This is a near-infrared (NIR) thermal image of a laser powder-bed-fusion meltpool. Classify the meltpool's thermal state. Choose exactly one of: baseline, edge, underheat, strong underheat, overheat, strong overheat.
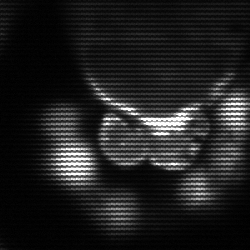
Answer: baseline